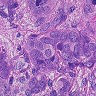
Metastatic tissue present: yes